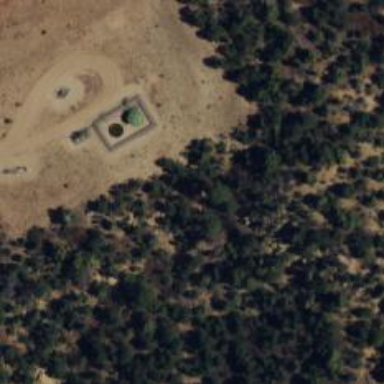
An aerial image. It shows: Storage tank with man-made structure.